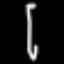
Label: pencil